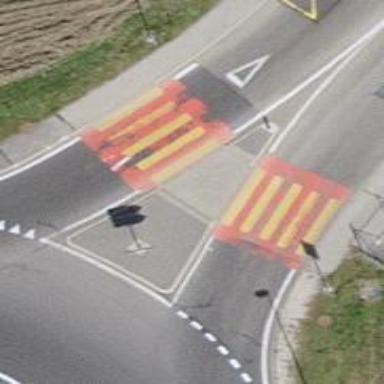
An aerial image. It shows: Uncontrolled zebra crossing with pedestrian island.